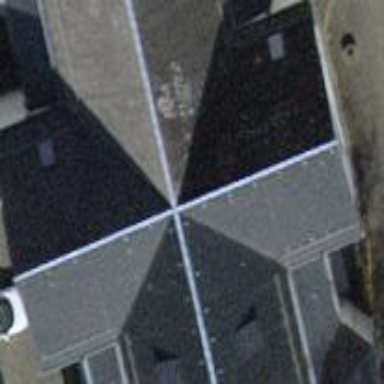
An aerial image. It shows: Building with gabled roof.